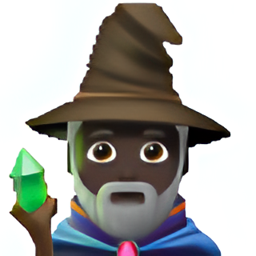
Name: man mage dark skin tone
Emoji: 🧙🏿‍♂️
Group: People & Body
Sub-group: person-fantasy